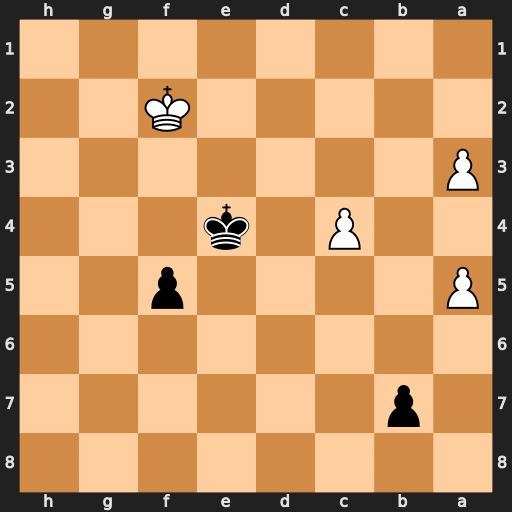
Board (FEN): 8/1p6/8/P4p2/2P1k3/P7/5K2/8
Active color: b
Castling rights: -
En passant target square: -
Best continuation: Kd4 c5 Kxc5 a6 bxa6